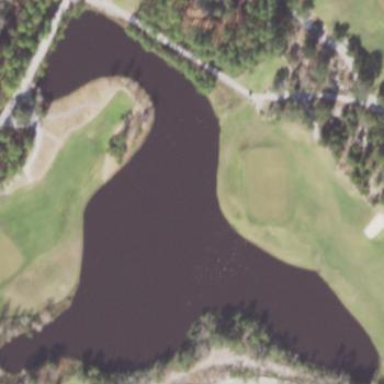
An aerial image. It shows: Water hazard in golf course. The hazard is natural water feature.